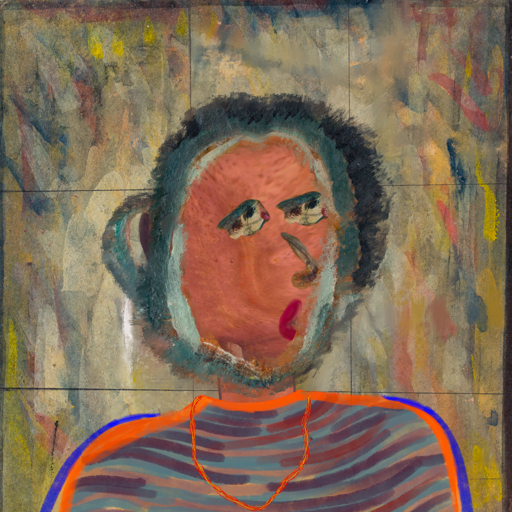
Background: GypsyMother, Head And Neck Side: Mother_And_Son_Mother, Face Side: Pipe, Bust: Experience, Hair Side: Boggyland, Head Accessory: Blank, Second Necklace: Gypsy_Mother_2, Necklace: Blank, Baby: Blank